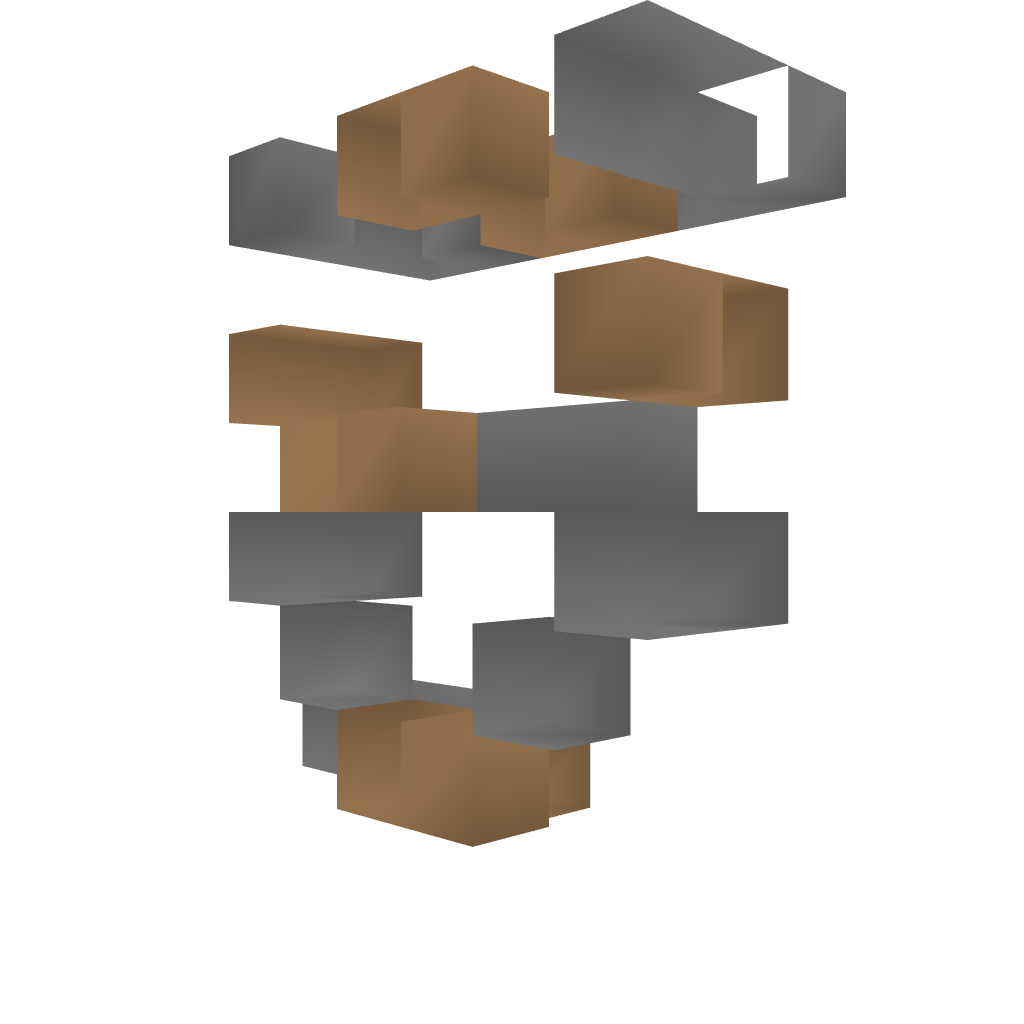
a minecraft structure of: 4 furnace autosmelter bad low quality